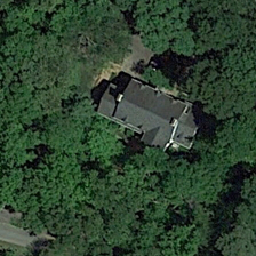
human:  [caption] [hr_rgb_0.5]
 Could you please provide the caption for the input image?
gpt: Many green trees are around a building.

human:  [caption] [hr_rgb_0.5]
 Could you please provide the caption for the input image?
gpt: There are green trees around the building.

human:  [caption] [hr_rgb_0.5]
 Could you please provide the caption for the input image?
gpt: There are many green trees around a building.

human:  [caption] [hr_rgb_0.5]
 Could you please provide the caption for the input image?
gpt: There are many green trees around the building.

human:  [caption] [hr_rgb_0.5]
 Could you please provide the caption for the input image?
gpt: Many green trees are at the REDOR of a building.